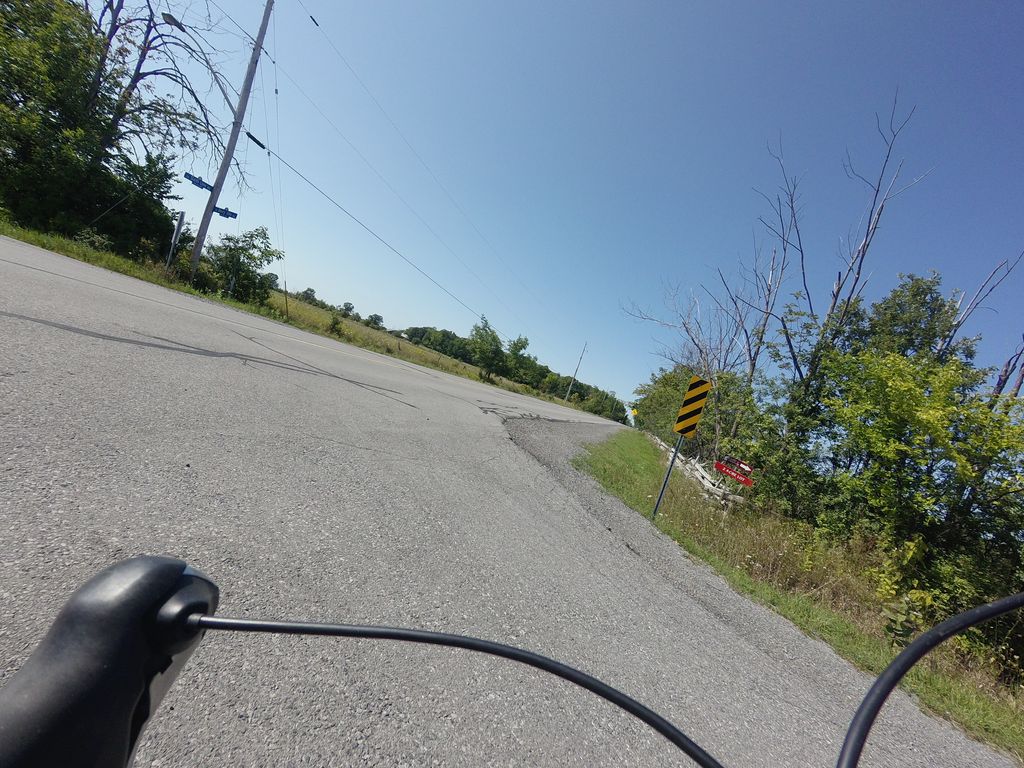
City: ottawa-gatineau